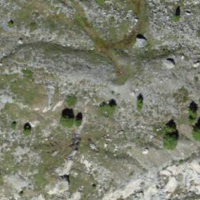
EUNIS habitat code: 48
Species observed at this site:
Parnassius phoebus